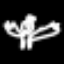
Label: angel